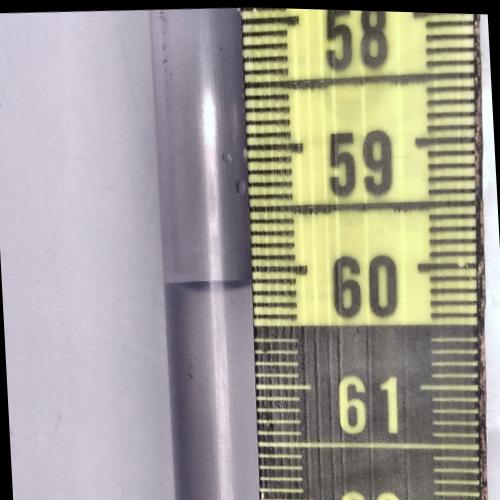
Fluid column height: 60.1 cm